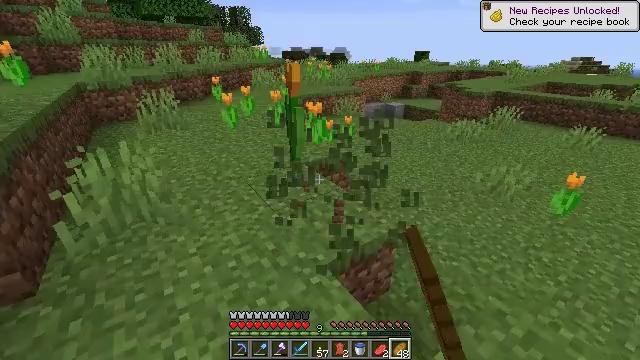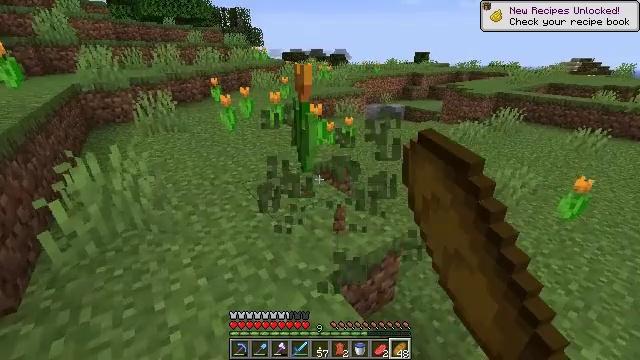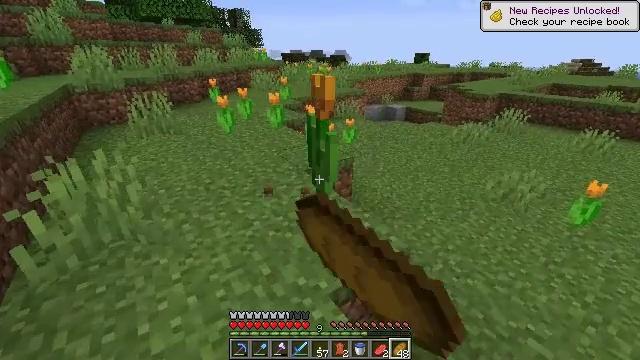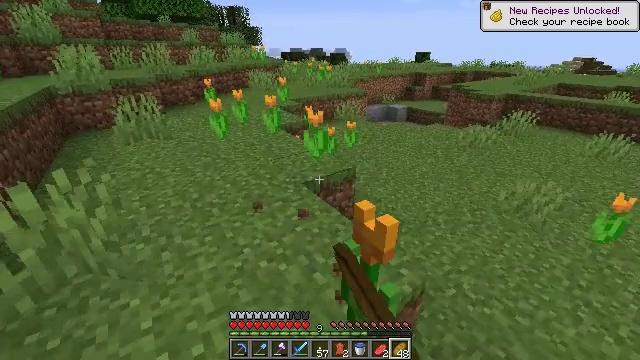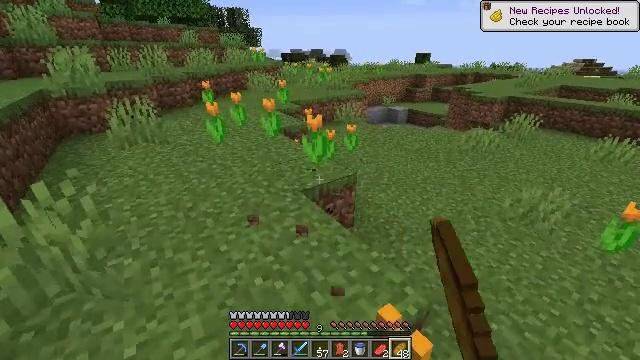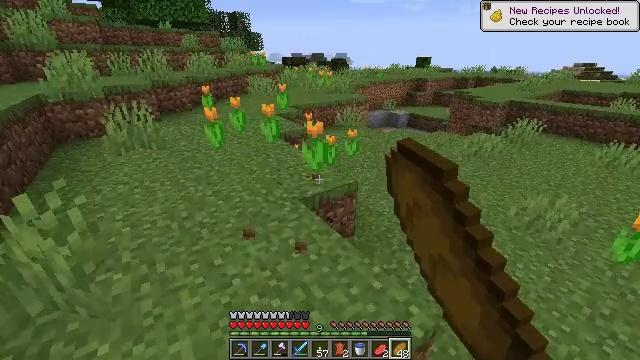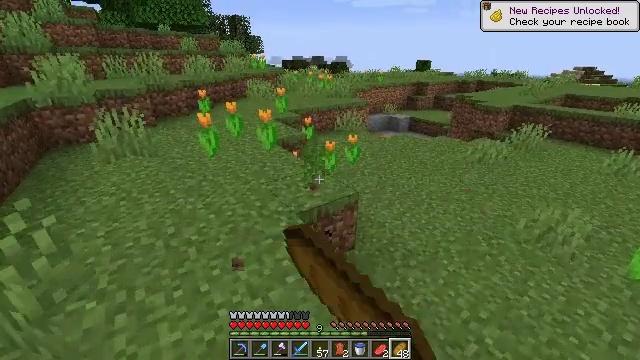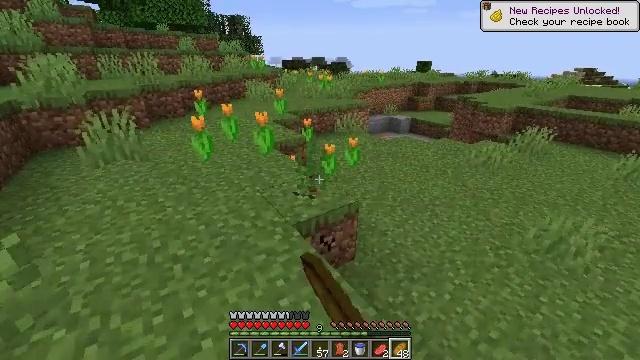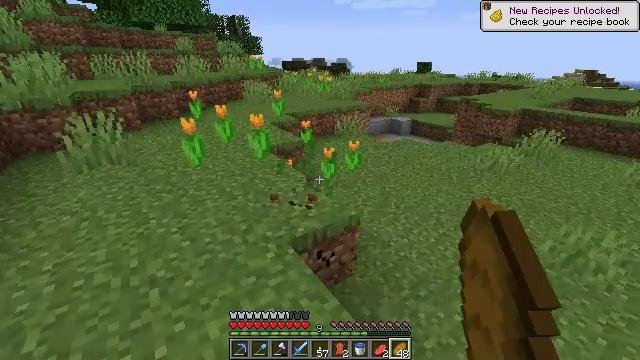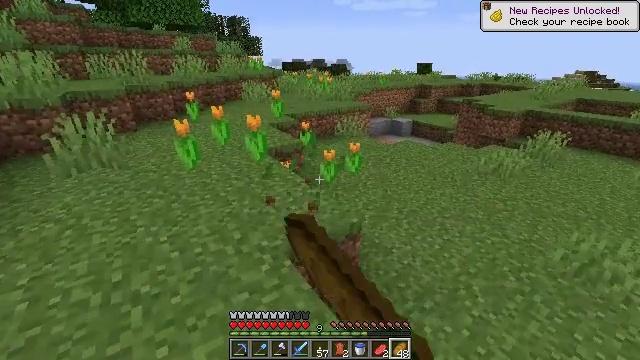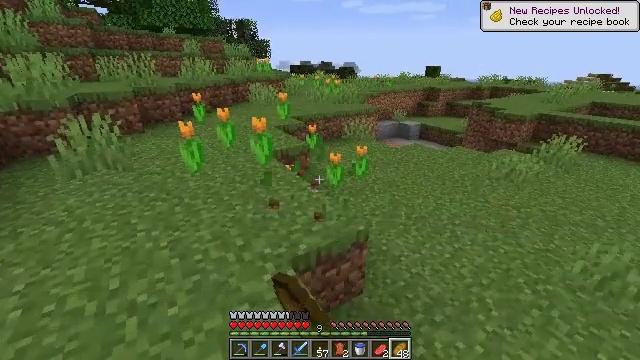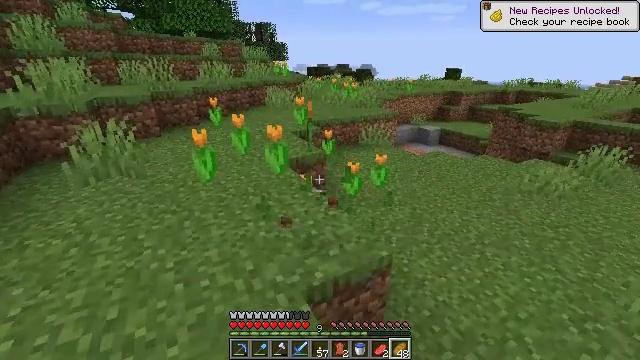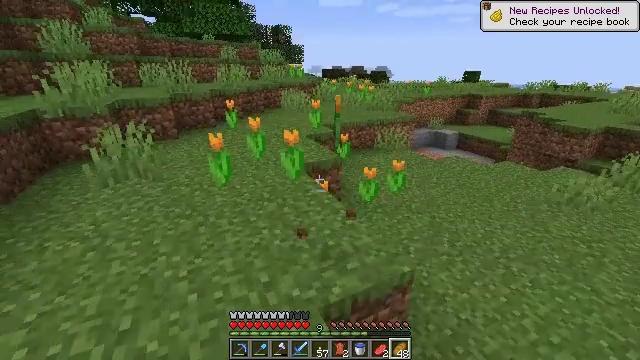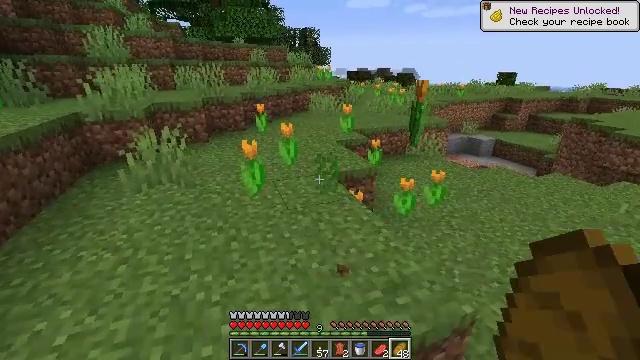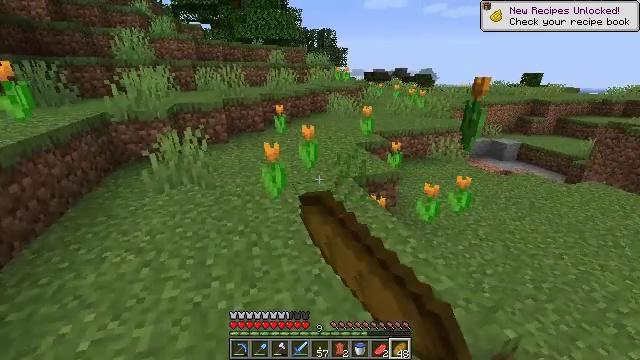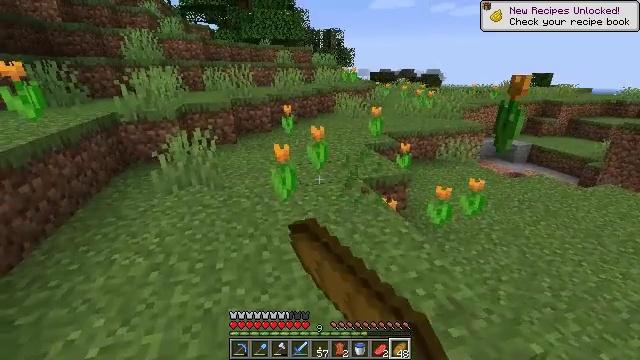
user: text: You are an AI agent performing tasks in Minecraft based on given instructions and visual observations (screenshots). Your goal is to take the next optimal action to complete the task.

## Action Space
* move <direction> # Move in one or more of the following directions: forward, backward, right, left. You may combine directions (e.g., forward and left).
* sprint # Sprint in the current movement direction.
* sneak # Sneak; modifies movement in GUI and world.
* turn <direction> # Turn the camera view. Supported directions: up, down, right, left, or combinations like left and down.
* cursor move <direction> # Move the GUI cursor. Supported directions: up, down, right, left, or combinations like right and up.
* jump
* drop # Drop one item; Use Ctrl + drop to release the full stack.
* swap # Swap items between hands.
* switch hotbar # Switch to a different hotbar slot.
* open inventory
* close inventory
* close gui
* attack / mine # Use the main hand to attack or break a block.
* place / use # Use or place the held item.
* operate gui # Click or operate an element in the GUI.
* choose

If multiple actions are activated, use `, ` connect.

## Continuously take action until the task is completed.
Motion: motion action
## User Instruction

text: Pick up an orange tulip.
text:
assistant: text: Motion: move forward, attack / mine
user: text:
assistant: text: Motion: move forward, attack / mine
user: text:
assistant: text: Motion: move forward, attack / mine
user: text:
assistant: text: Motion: move forward, attack / mine
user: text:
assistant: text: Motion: move forward, attack / mine
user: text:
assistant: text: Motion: move forward, attack / mine
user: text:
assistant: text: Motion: move forward, attack / mine
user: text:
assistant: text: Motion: move forward, attack / mine
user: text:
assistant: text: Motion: move forward, attack / mine
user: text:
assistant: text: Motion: move forward, turn left, attack / mine
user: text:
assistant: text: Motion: move forward and move left, turn left, attack / mine
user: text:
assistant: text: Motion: move forward and move left, turn left, attack / mine
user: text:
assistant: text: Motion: move forward and move left, turn left, attack / mine
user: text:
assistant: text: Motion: move forward and move left, turn left, attack / mine
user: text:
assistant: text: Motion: move forward and move left, turn left, attack / mine
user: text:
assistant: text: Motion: move forward, attack / mine
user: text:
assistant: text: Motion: move forward, attack / mine
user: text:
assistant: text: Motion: move forward, attack / mine
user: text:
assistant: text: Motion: move forward, turn left, attack / mine
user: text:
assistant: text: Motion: move forward, turn left, attack / mine
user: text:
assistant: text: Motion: move forward, turn left, attack / mine
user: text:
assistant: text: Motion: move forward, attack / mine
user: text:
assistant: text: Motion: move forward, attack / mine
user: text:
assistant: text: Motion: move forward, attack / mine
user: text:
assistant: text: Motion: move forward, turn right, attack / mine
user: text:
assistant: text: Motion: move forward, turn right, attack / mine
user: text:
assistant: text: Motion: move forward, attack / mine
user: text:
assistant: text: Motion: move forward, attack / mine
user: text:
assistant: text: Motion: move forward, attack / mine
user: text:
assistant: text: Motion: move forward, attack / mine